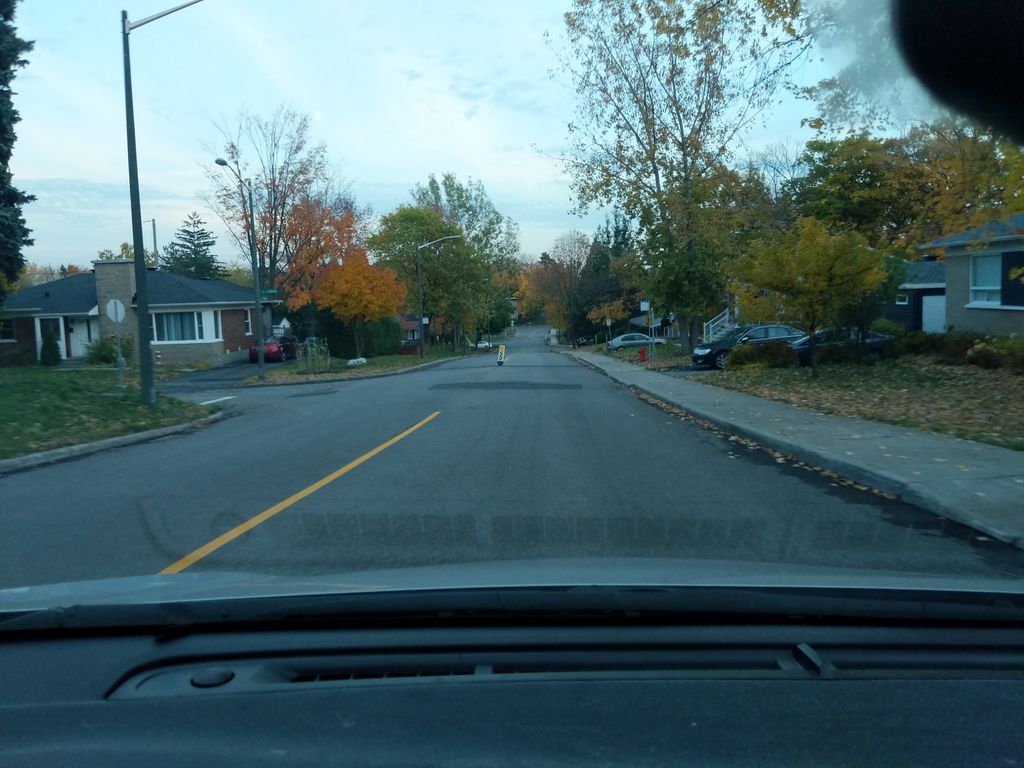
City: quebec_city